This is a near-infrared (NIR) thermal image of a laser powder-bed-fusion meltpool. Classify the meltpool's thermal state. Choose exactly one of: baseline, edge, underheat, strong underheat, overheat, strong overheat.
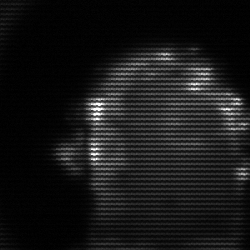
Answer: baseline